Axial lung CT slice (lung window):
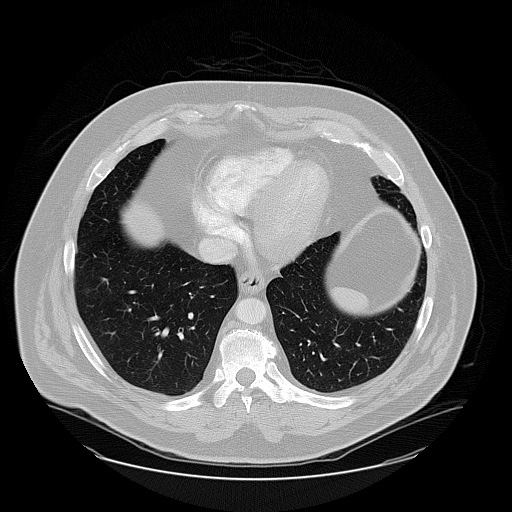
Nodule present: no